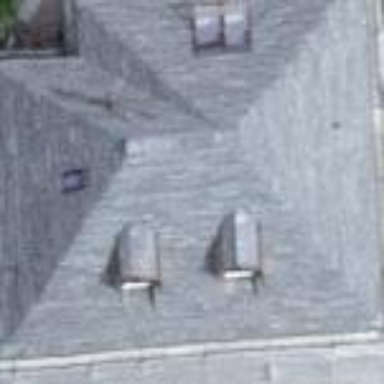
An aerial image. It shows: Building with hipped roof in grey color.